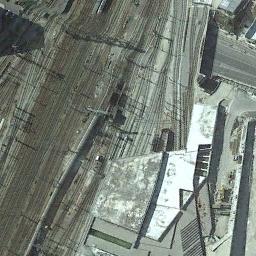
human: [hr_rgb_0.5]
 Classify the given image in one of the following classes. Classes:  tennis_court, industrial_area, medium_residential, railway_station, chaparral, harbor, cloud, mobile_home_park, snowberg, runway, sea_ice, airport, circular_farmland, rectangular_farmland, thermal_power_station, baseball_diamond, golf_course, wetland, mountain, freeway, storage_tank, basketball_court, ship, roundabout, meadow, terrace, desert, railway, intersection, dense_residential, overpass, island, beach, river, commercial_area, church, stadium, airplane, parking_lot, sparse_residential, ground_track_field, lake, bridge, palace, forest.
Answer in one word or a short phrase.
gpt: railway_station